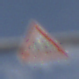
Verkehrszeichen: RadverkehrRechts
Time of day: Midday
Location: Outdoor (Nature)
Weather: PartlyCloudy
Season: NotSpecified
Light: Natural